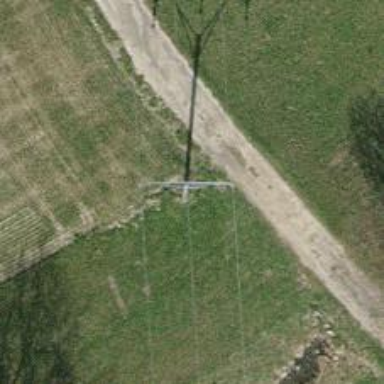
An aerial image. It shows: Power pole.